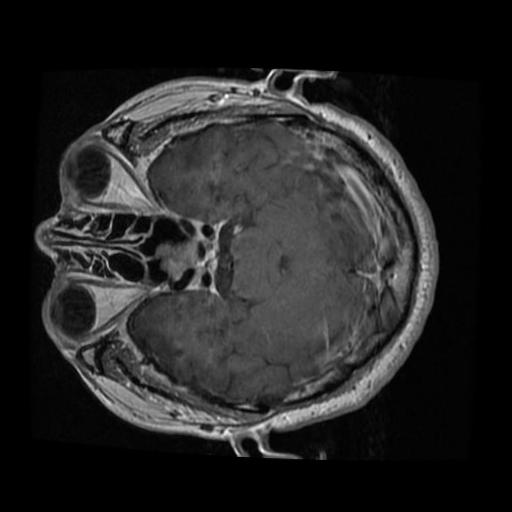
Label: brain_tumor